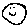
Label: smiley face